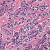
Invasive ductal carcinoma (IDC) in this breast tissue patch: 1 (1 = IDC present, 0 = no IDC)